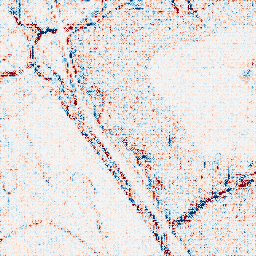
Category: wavelet
Decomposition family: wavelet_dwt
Decomposition parameters: wavelet: db2
level: 1
Upsampling method: sinc_blackman
Upsampling parameters: scale: 8
kernel_size: 16
Upsampling scale: 8